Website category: sports
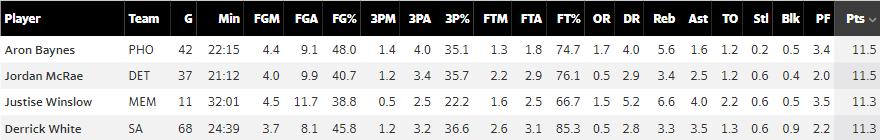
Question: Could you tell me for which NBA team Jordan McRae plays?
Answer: DET

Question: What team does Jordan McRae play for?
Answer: DET

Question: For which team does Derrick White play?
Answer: SA

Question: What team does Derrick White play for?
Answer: SA

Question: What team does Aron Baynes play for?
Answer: PHO

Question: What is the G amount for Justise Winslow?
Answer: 11

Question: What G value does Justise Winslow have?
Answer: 11

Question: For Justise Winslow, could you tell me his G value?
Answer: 11

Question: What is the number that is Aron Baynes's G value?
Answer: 42

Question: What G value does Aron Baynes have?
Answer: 42

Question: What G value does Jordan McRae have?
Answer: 37

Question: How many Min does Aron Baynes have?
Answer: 22:15

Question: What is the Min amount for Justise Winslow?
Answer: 32:01

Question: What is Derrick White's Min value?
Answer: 24:39

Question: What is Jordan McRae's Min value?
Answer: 21:12

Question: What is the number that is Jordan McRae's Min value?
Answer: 21:12

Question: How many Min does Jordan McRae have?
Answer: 21:12

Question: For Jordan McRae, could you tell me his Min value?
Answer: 21:12

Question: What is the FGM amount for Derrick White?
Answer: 3.7

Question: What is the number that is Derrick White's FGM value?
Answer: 3.7

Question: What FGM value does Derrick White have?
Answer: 3.7

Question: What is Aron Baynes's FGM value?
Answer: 4.4

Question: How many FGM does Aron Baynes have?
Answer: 4.4

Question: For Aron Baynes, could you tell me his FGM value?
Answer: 4.4

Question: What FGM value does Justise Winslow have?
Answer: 4.5

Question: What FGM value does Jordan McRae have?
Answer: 4.0

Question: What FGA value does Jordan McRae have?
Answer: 9.9

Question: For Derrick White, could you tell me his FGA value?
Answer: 8.1

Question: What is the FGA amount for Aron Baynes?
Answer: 9.1

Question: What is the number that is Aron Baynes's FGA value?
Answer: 9.1

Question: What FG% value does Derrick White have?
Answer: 45.8

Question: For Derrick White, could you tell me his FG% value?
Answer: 45.8

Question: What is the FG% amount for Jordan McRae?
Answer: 40.7

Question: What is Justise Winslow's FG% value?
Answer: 38.8

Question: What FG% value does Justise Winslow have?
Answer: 38.8

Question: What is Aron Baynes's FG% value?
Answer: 48.0

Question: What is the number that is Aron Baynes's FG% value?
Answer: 48.0

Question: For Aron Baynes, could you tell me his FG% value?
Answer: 48.0

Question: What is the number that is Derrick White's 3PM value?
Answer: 1.2

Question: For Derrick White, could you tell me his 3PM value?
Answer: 1.2

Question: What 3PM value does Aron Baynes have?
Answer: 1.4

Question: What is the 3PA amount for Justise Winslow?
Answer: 2.5

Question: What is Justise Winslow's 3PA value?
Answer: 2.5

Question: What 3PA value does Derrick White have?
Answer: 3.2

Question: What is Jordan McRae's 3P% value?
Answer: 35.7

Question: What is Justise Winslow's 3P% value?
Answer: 22.2

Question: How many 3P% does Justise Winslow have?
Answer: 22.2

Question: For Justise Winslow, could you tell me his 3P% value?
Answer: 22.2

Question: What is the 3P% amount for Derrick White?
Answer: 36.6

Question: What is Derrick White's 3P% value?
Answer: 36.6

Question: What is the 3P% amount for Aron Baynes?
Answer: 35.1

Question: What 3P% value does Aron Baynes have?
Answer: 35.1

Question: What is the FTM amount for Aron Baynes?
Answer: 1.3

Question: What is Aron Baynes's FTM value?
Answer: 1.3

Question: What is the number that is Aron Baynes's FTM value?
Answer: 1.3

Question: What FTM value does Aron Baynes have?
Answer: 1.3

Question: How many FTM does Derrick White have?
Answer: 2.6

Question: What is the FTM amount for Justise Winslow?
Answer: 1.6

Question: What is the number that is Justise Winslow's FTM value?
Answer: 1.6

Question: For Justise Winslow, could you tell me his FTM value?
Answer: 1.6

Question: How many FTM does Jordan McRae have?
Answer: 2.2

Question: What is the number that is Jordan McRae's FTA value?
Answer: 2.9

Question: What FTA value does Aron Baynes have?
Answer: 1.8

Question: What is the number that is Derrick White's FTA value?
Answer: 3.1